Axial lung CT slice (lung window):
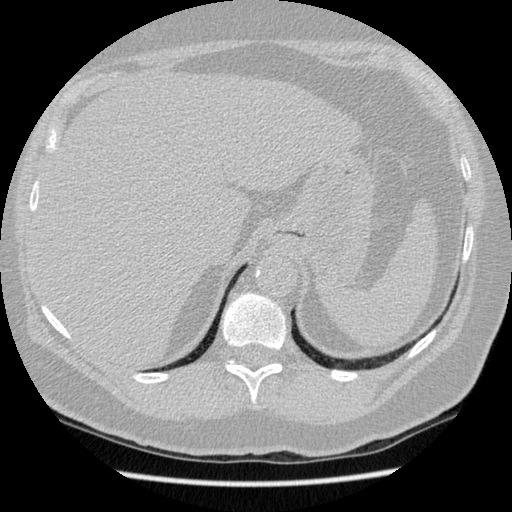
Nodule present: no